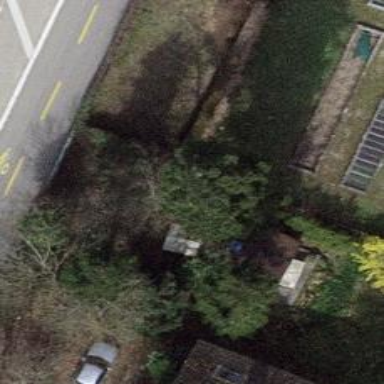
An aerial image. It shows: Evergreen needle-leaved tree.